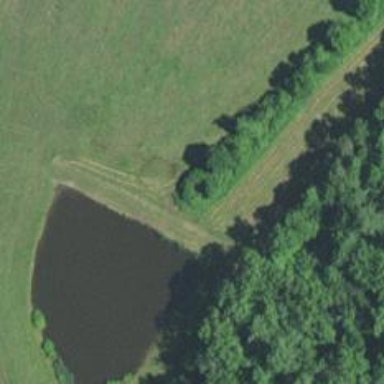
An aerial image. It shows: Culvert tunnel.